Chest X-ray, AP view. Patient: 76 years old, sex M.
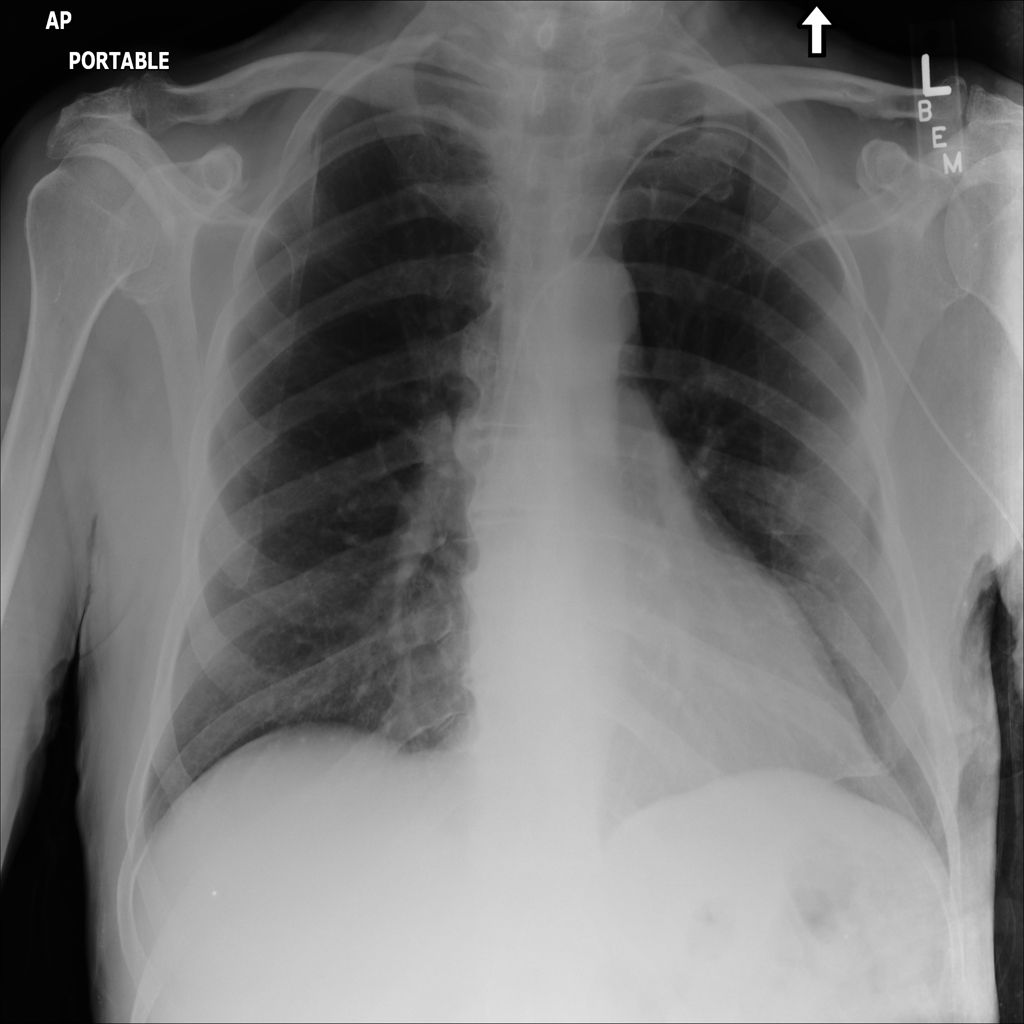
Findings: No Finding